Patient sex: M
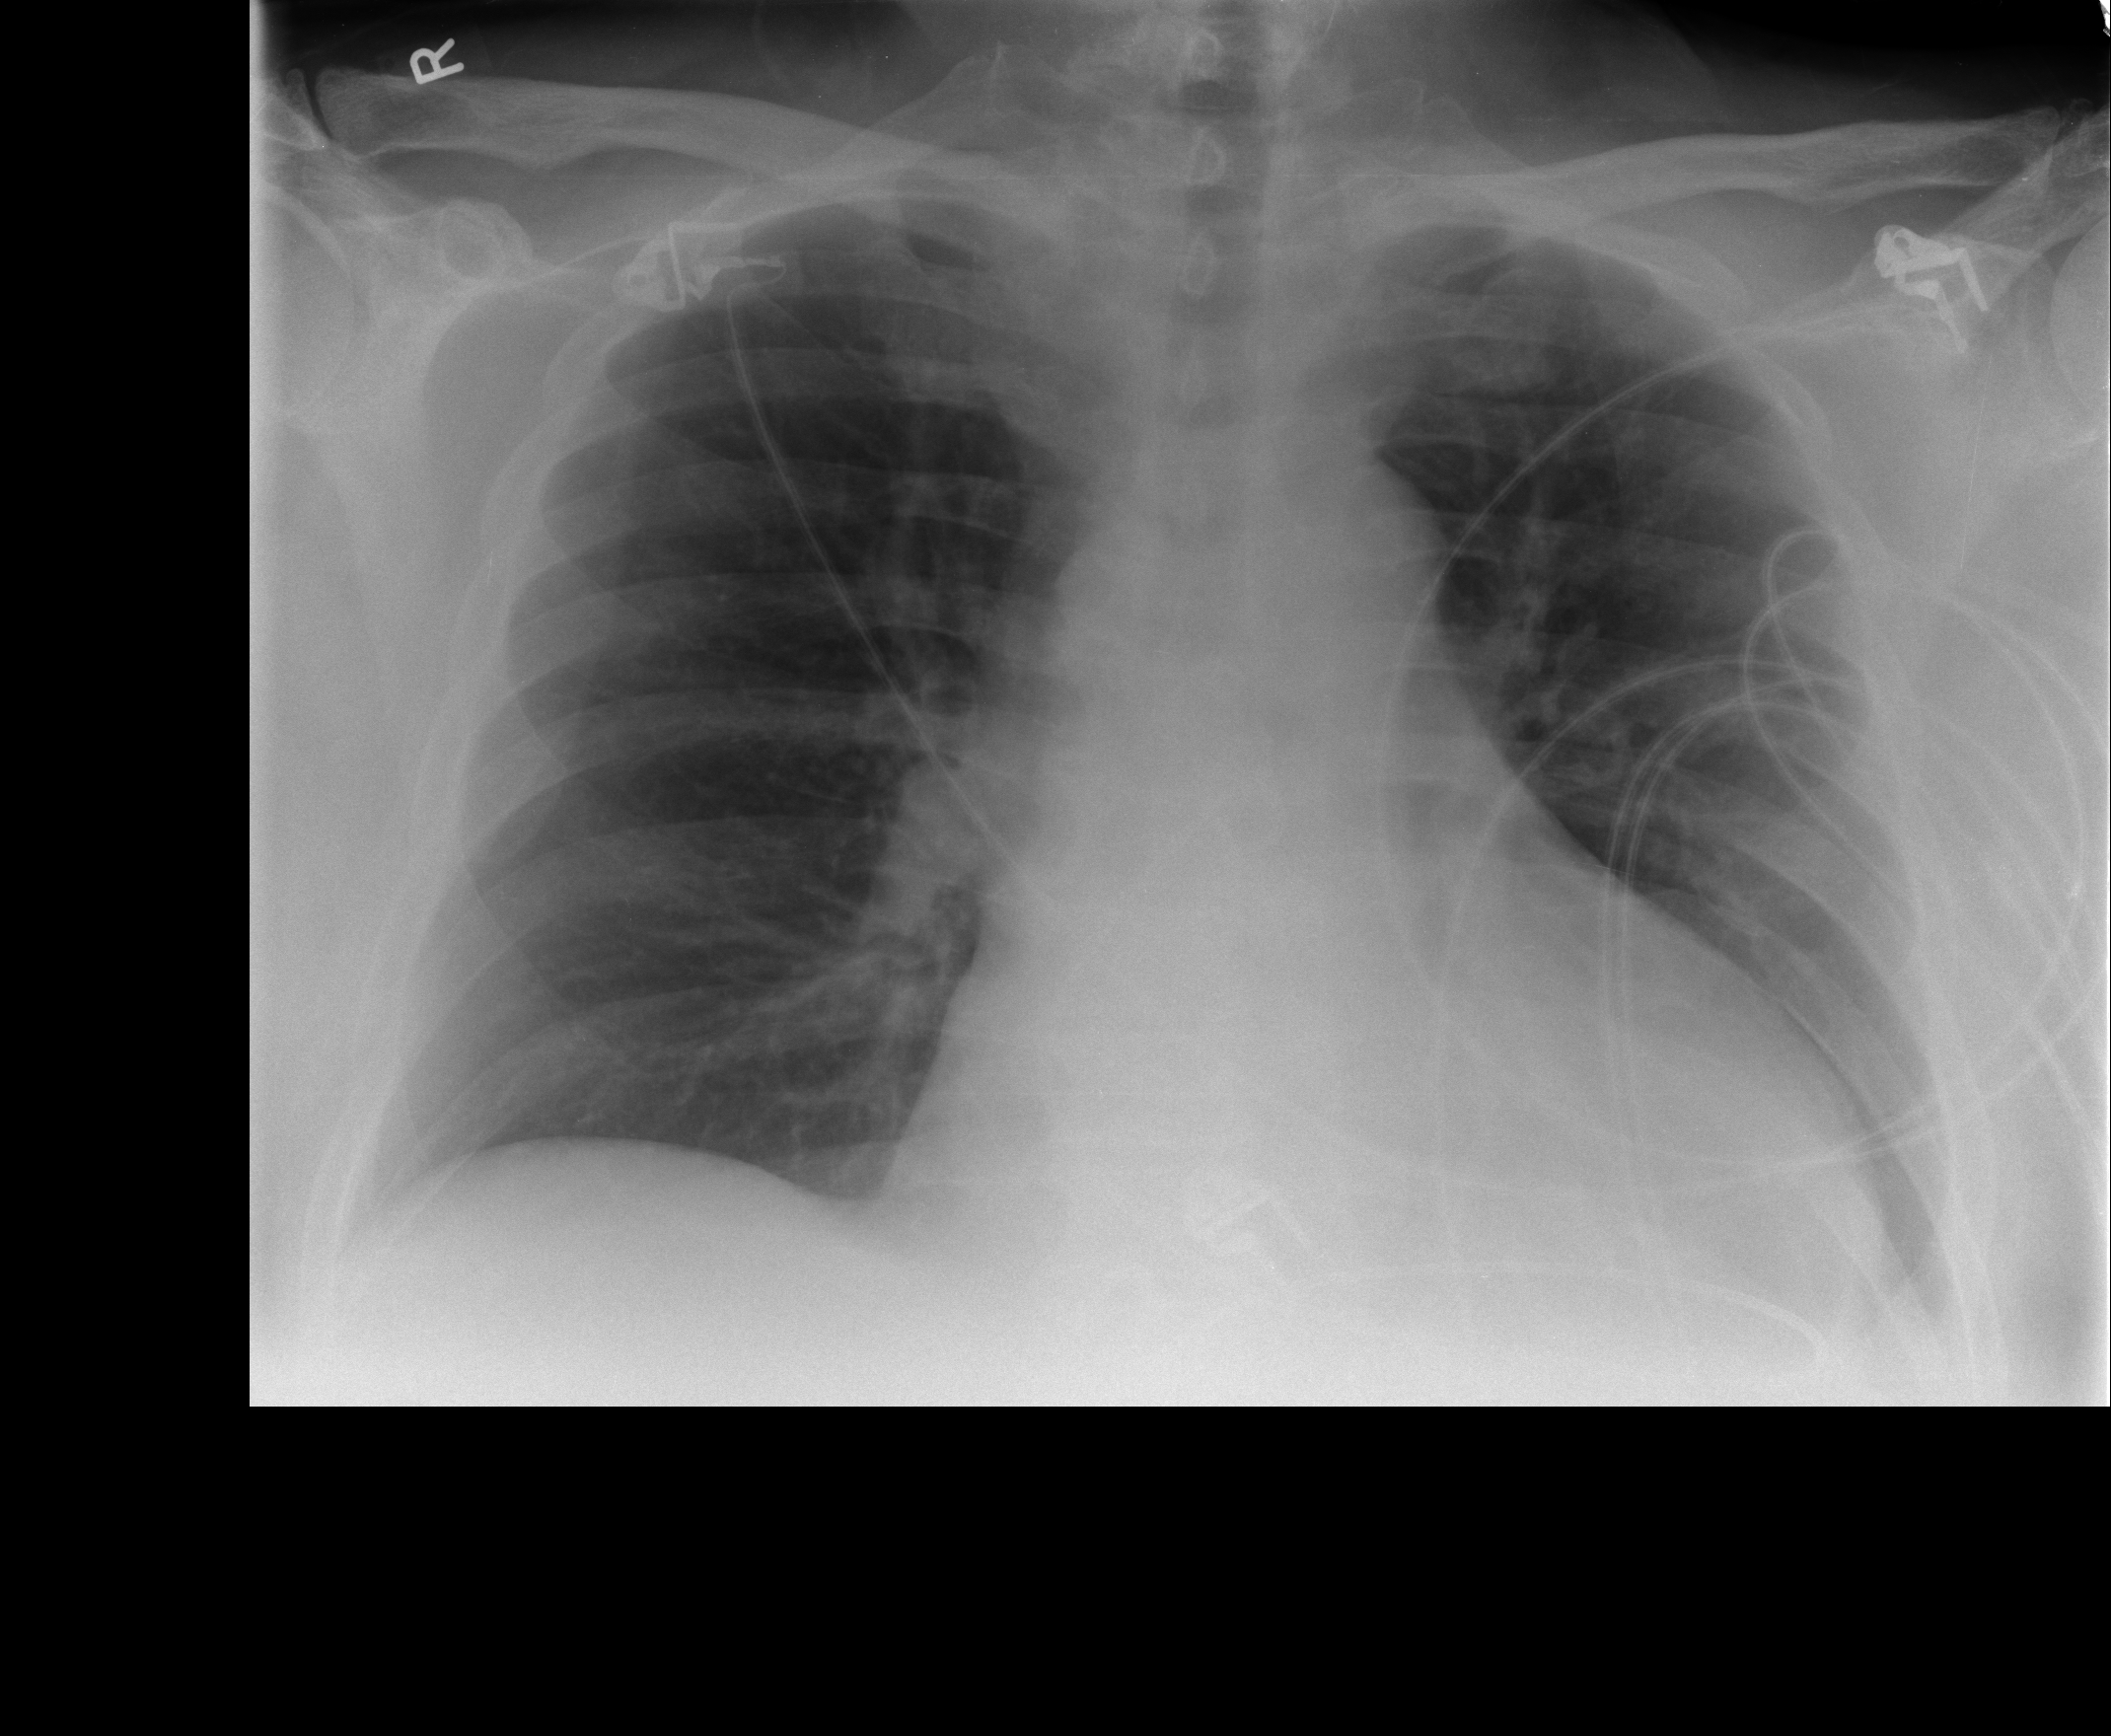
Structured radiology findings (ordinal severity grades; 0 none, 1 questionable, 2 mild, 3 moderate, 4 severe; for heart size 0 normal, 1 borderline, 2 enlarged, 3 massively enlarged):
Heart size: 2
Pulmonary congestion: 2
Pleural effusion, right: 0
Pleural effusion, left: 0
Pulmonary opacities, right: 0
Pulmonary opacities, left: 0
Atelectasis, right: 0
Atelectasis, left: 0